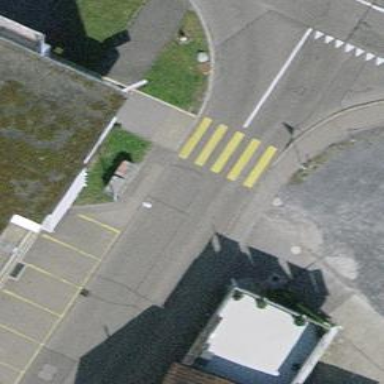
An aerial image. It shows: Marked road crossing.